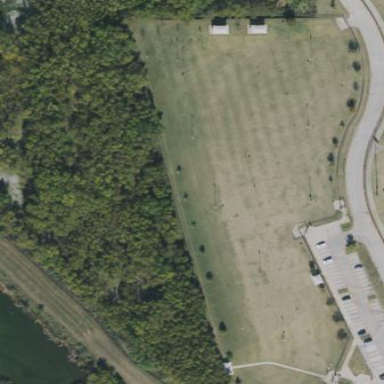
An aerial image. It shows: Dog park for leisure land.